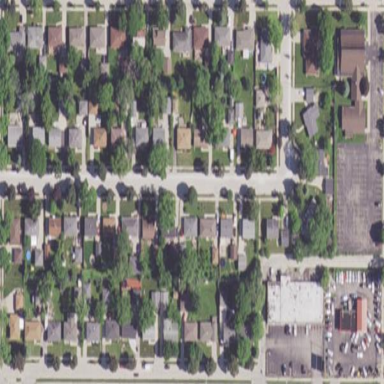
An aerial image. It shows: Sidewalk.